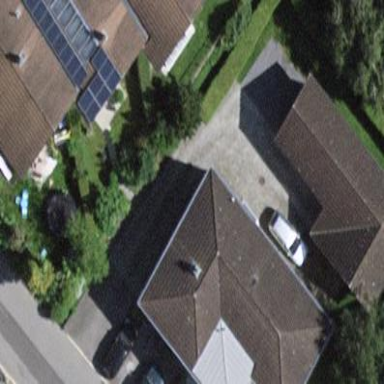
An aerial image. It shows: Detached building.